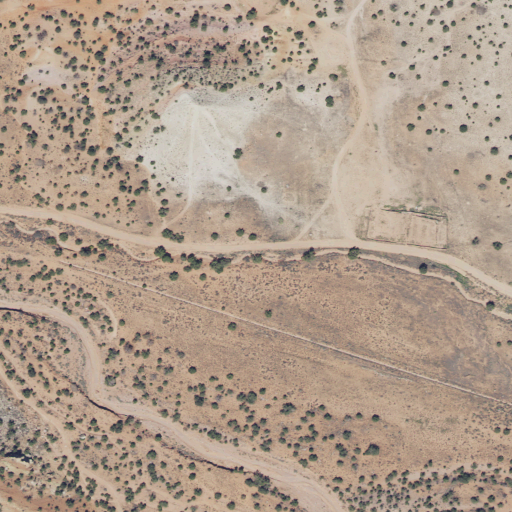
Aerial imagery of valley in Utah named South Cedar Ridge Canyon containing shrub, grassland, evergreen forest, and open development